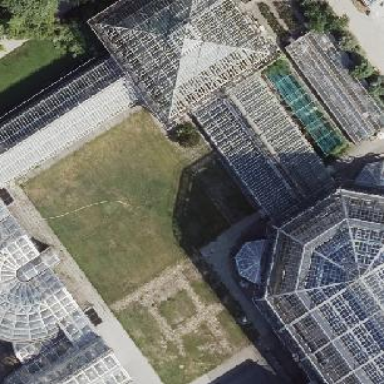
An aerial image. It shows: Greenhouse.